Question: I got an asm macro that can't be found:
'''
puttime_asm.s:5: Error: can't open mymacro.s for reading: No such file or directory
puttime_asm.s:8: Error: unrecognized instruction push
puttime_asm.s:10: Error: unrecognized instruction push
puttime_asm.s:14: Error: unrecognized instruction pop
puttime_asm.s:17: Error: unrecognized instruction push
puttime_asm.s:22: Error: unrecognized instruction pop
puttime_asm.s:24: Error: unrecognized instruction push
puttime_asm.s:34: Error: unrecognized instruction pop
puttime_asm.s:35: Error: unrecognized instruction push
puttime_asm.s:42: Error: unrecognized instruction pop
puttime_asm.s:48: Error: unrecognized instruction pop
make: *** [obj/default/puttime_asm.o] Error 1
**** Build Finished ****
'''
It used to work, then I formatted harddrive and now I'm recovering the project and got build problems. I used Nios II SDK in Quartus II web edition and compiling this used to work. What am I doing wrong?
Thw macro is
'''
.macro PUSH reg
subi sp, sp, 4
stw \reg, 0(sp)
.endm
.macro POP reg
ldw \reg, 0(sp)
addi sp, sp, 4
.endm
'''
The file that can't find the macro is
'''
.global puttime
.text
.align 2
.include "mymacro.s"
puttime:
PUSH r31
ldw r8,0(r4) # put the variable in register 8
PUSH r8
movi r4, 0x0A # put newline char in register 4
movia r9,putchar # copy subroutine address to a register
callr r9 # call subroutine via register
POP r8
srai r7, r8, 12
mov r4, r7
PUSH r8
call hexasc
mov r4, r2
movia r9,putchar # copy subroutine address to a register
callr r9
POP r8
mov r6, r8
PUSH r6
srai r7, r8, 8
mov r4, r7
call hexasc
mov r4, r2
movia r9,putchar # copy subroutine address to a register
callr r9
movi r4, 0x3A
movia r9, putchar
callr r9
POP r6
PUSH r6
srai r7, r6, 4
mov r4, r7
call hexasc
mov r4, r2
movia r9,putchar # copy subroutine address to a register
callr r9
POP r6
mov r4, r6
call hexasc
mov r4, r2
movia r9,putchar # copy subroutine address to a register
callr r9
POP r31
ret
'''
The file is actually there:
'''
C:\Users\student\Desktop\KTH\Datorteknik\software\nios32io>dir
Volume in drive C has no label.
Volume Serial Number is F616-B8C8
Directory of C:\Users\student\Desktop\KTH\Datorteknik\software\nios32io
2013-07-24 08:17 <DIR> .
2013-07-24 08:17 <DIR> ..
2013-07-24 04:33 36 223 .cproject
2013-07-24 04:33 3 002 .project
2012-09-19 15:59 820 checktimer_asm.s
2012-11-16 12:11 481 check_key3.s
2012-11-04 15:22 1 121 get_toggles.s
2012-11-04 15:04 306 hex7seg.c
2012-09-11 07:06 362 hexasc.s
2012-11-06 18:10 1 590 initfix_int.c
2012-11-16 11:43 891 init_timer_asm.s
2013-07-24 04:37 35 759 Makefile
2012-09-11 07:09 139 mymacro.s
2012-11-16 12:05 2 367 putdiff.c
2012-11-10 16:30 1 315 puttime_asm.s
2012-11-08 17:44 515 puttime_hex.c
2012-11-10 16:36 121 put_hexlow.s
2012-11-04 15:06 3 109 put_hexsim.c
2012-11-14 17:19 415 snaptime.s
2012-09-11 07:10 1 207 tick.c
18 File(s) 89 743 bytes
2 Dir(s) 63 411 585 024 bytes free
C:\Users\student\Desktop\KTH\Datorteknik\software\nios32io>
'''
## Update
I tried all combinations to do this seemingly simple thing. I even tried '.include "..\..\..\nios32\mymacro.s"' and it's not working. Doing something simple should not be impossible. You're saying this is straightforward, so what is the solution I'm asking for? I'm not asking whether this is easy, I know it's supposed to be easy but since the design sucks doing the easy has become impossible.

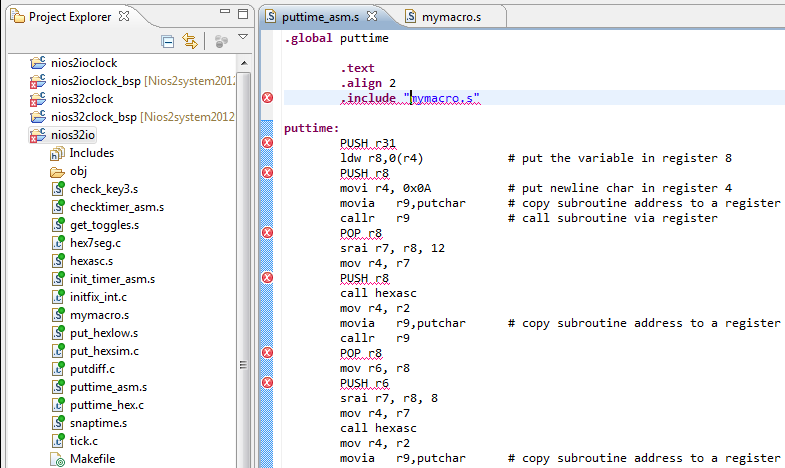
Answer: It's working now. It was a somewhat complicated FPGa project that might have lacked some necessary files. This way to include is working:
'''
.global puttime
.text
.align 2
.include "mymacro.s"
puttime:
PUSH r31
ldw r8,0(r4) # put the variable in register 8
#mov r15, r8
#PUSH r15
PUSH r8
movi r4, 0x0A # put newline char in register 4
movia r9,putchar # copy subroutine address to a register
PUSH r4
callr r9 # call subroutine via register
POP r4
movia r9, lcdput
callr r9
POP r8
srai r7, r8, 12
mov r4, r7
PUSH r8
call hexasc
mov r4, r2
movia r9,putchar # copy subroutine address to a register
PUSH r4
callr r9
POP r4
movia r9, lcdput
callr r9
POP r8
mov r6, r8
PUSH r6
srai r7, r8, 8
mov r4, r7
call hexasc
mov r4, r2
movia r9,putchar # copy subroutine address to a register
PUSH r4
callr r9
POP r4
movia r9, lcdput
callr r9
movi r4, 0x3A
movia r9, putchar
PUSH r4
callr r9
POP r4
movia r9, lcdput
callr r9
POP r6
PUSH r6
srai r7, r6, 4
mov r4, r7
call hexasc
mov r4, r2
movia r9,putchar # copy subroutine address to a register
PUSH r4
callr r9
POP r4
movia r9, lcdput
callr r9
POP r6
mov r4, r6
call hexasc
mov r4, r2
movia r9,putchar # copy subroutine address to a register
PUSH r4
callr r9
POP r4
movia r9, lcdput
callr r9
POP r31
ret
'''
The code runs on the FPGA and creates a clock: